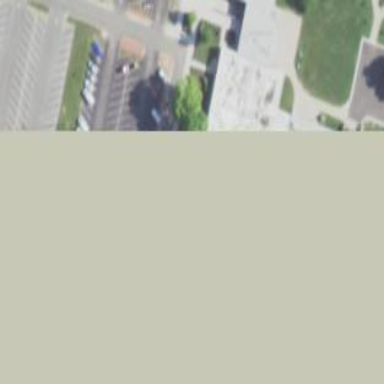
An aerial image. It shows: College building.